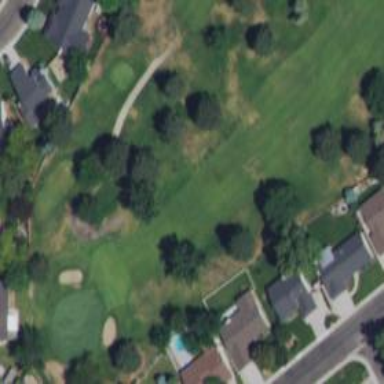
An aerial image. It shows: Golf hole.